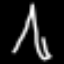
Label: The Eiffel Tower